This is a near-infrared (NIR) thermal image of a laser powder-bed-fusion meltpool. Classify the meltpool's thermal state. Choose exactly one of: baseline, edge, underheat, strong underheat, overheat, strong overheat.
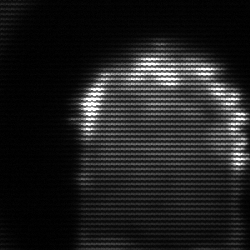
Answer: baseline